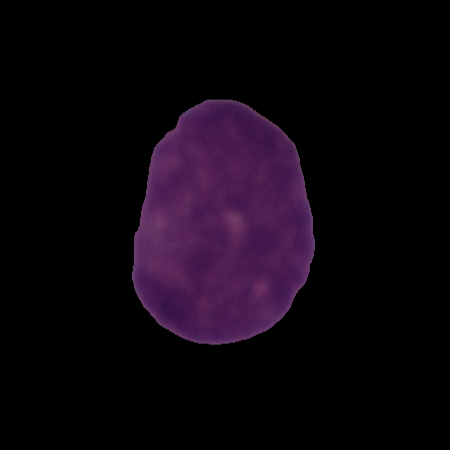
Label: cancer